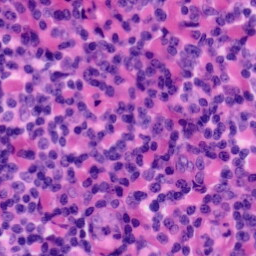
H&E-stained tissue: Tonsil